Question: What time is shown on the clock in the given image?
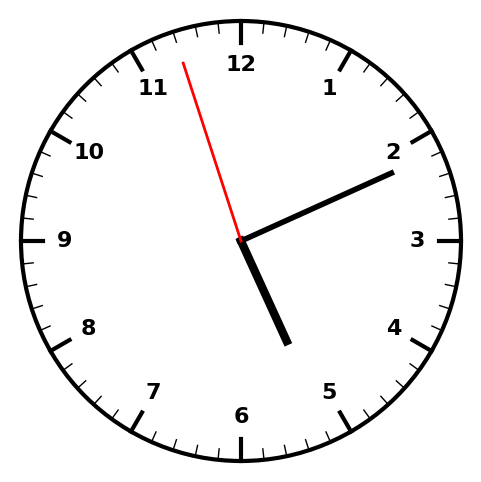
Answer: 05:10:57